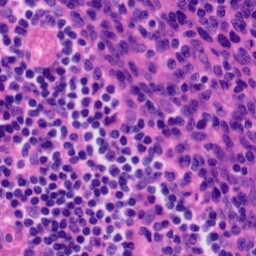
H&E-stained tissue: Tonsil